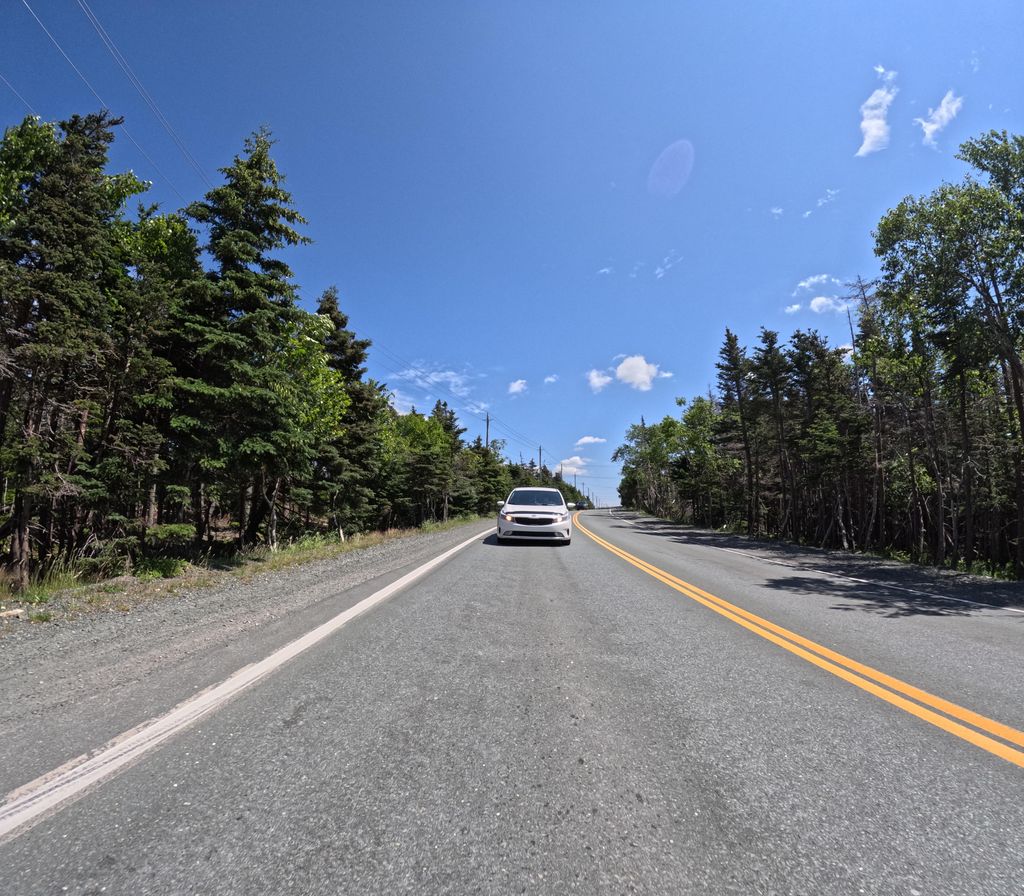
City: st_johns